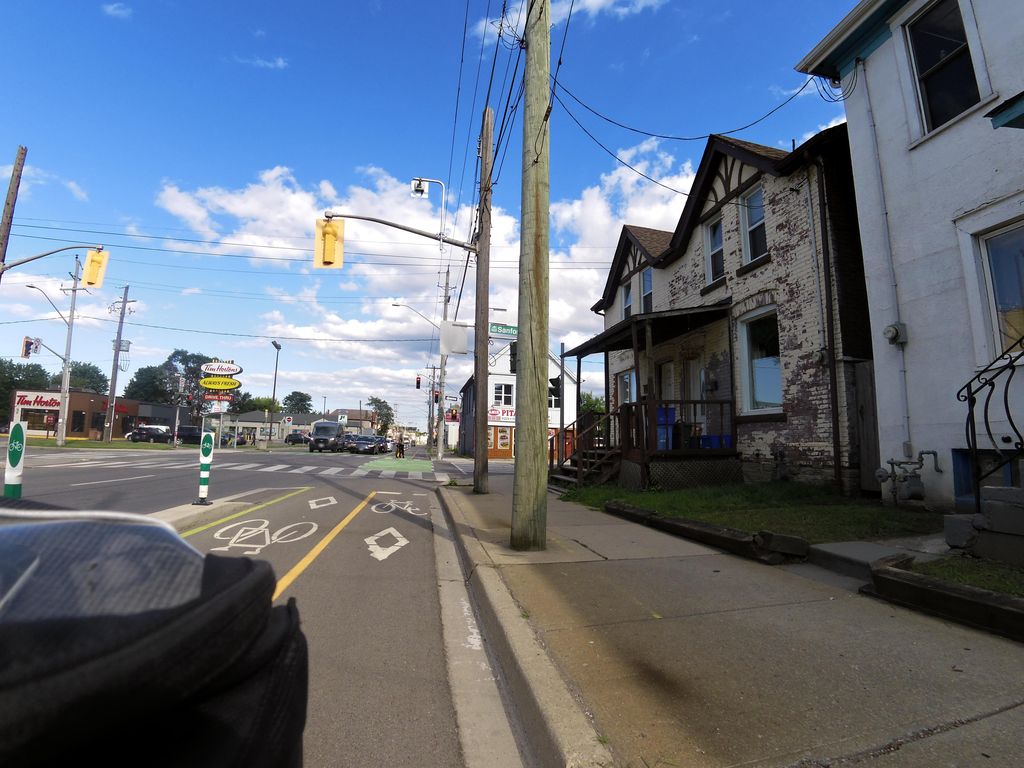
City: hamilton